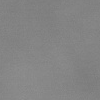
Atmospheric dust classification: dusty